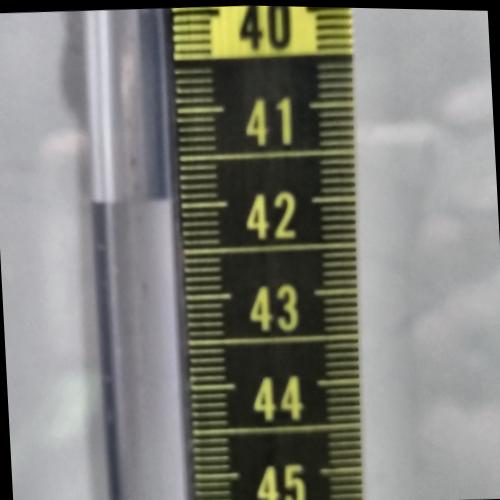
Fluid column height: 41.9 cm